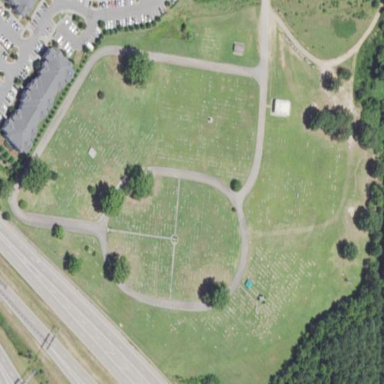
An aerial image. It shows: Cemetery.